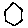
Label: hexagon